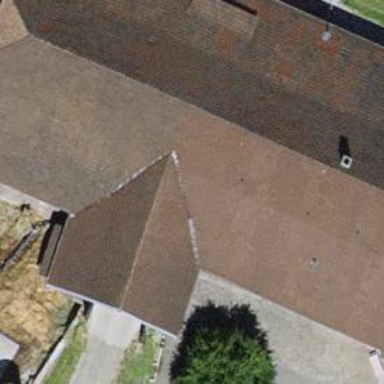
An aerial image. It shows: Farm building with half-hipped roof shape.